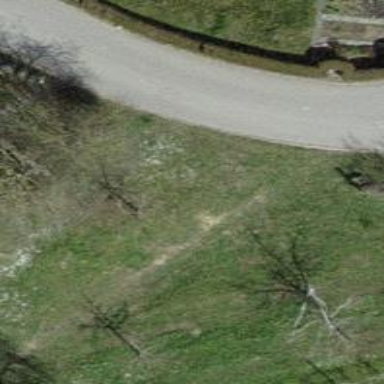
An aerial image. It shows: Path.